Question: I am creating private npm and publish it my local npm repository using sinopia with help of <URL>
the .storage tree is below
'''
C:\sinopia
\ storage
\privateProj
package.json
privateProj1.0.1.taz
'''
My main project location I was run the following command
'''
npm install privateProj --save
'''
It will update package.json is like below
'''
{
"name": "privateprojectClient",
"version": "1.0.0",
"description": "",
"main": "myApp.js",
"scripts": {
"test": "echo \"Error: no test specified\" && exit 1"
},
"author": "",
"license": "ISC",
"dependencies": {
"privateProj": "^1.0.1"
}
}
'''
and download privateProj in to nodemodule folder reffer following imag

then I try to run node myapp.js
it show following message
'''
I:\NodeJSProject\privateprojectClient>node myApp.js
module.js:340
throw err;
^
Error: Cannot find module '/node_modules/privateProj'
at Function.Module._resolveFilename (module.js:338:15)
at Function.Module._load (module.js:280:25)
at Module.require (module.js:364:17)
at require (module.js:380:17)
at Object.<anonymous> (I:\NodeJSProject\privateprojectClient\myApp.js:5:10)
at Module._compile (module.js:456:26)
at Object.Module._extensions..js (module.js:474:10)
at Module.load (module.js:356:32)
at Function.Module._load (module.js:312:12)
at Function.Module.runMain (module.js:497:10)
'''
The code in privatePro/app.js is
'''
var db = require('diskdb');
db.connect('./examples/db', ['articles','comments','users']);
var article1 = {
title : 'diskDB rocks',
published : 'today',
rating : '5 stars'
}
var article2 = {
title : 'diskDB rocks',
published : 'yesterday',
rating : '5 stars'
}
var article3 = {
title : 'diskDB rocks',
published : 'today',
rating : '4 stars'
}
db.articles.save([article1, article2, article3]);
var articleComments = {
title: 'diskDB rocks',
published: '2 days ago',
comments: [{
name: 'a user',
comment: 'this is cool',
rating: 2
}, {
name: 'b user',
comment: 'this is ratchet',
rating: 3
}, {
name: 'c user',
comment: 'this is awesome',
rating: 2
}]
}
db.comments.save(articleComments);
var printFruits = function() {
console.log(db.articles.find());
}
// To test the app locally
//npm publishprintFruits(); // << uncomment this
// and run
// $ node app.js
exports.printFruits = printFruits;
'''
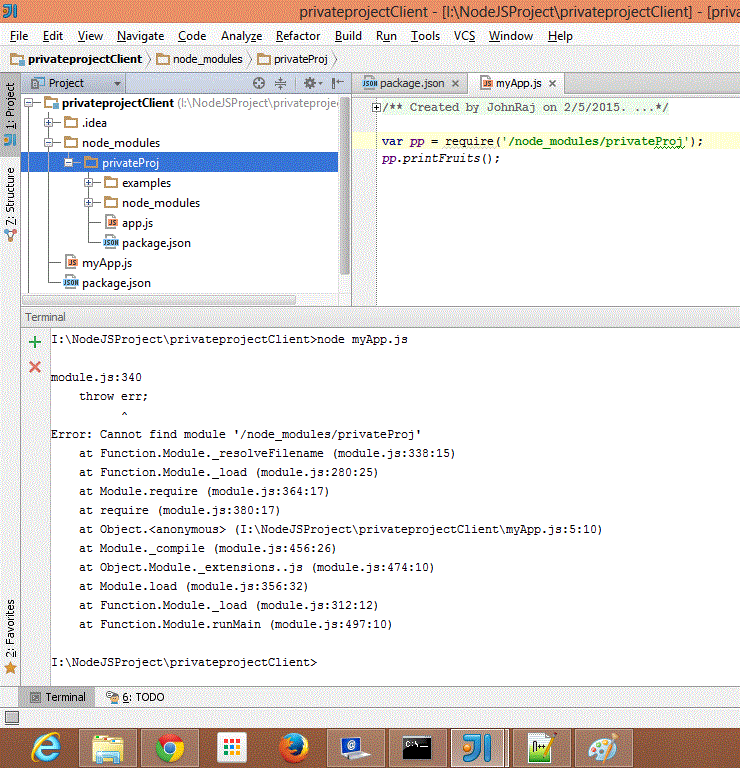
Answer: Node "require" function will look in node_modules by default, try
'''
require('privateProj');
'''
and rename node_modules/privateProj/app.js to node_modules/privateProj/index.js
Also change your module code (privateProj code) from:
'''
exports.printFruits = printFruits;
'''
to
'''
module.exports = printFruits;
'''
Also just noticed you're exporting the function, in your myApp.js change
'''
pp.printFruits();
'''
to just
'''
pp();
'''